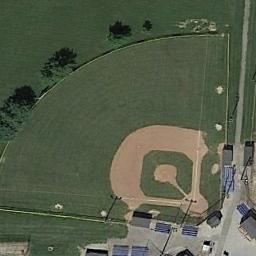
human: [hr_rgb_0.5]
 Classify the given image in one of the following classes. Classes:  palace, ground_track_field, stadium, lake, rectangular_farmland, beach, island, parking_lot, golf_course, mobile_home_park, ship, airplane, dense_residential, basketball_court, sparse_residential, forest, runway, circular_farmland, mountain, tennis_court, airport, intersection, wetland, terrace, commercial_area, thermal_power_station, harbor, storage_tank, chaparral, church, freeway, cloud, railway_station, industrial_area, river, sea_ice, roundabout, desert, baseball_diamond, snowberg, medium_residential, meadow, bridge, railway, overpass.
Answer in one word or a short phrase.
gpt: baseball_diamond